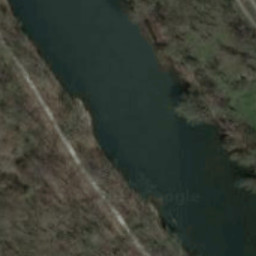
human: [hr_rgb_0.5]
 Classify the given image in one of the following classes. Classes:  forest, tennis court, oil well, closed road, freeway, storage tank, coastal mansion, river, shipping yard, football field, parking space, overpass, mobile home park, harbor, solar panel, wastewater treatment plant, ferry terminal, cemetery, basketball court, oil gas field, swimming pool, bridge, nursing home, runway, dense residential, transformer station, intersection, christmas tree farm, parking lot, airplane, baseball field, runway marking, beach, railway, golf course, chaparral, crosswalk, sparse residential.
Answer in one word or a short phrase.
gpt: river